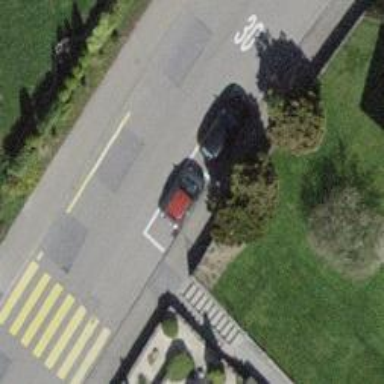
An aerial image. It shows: Parking lane area.